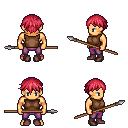
a pixel art fantasy rpg character, male body template, human, tanned skin, brown sleeveless shirt, magenta pants, ruby red short bangs hairstyle, maroon shoes, spear, four views (front, back, left, right), 2x2 character sprite sheet, small pixel art, hard edges, no anti-aliasing